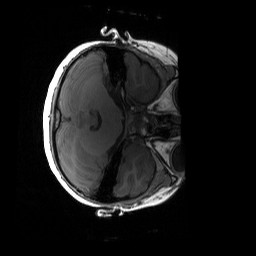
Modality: T1w
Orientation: axial
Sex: female
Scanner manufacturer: siemens
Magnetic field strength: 3 T
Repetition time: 1.9 s
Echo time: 0.00243 s